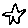
Label: star